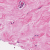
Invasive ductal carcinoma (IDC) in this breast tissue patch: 0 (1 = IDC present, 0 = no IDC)